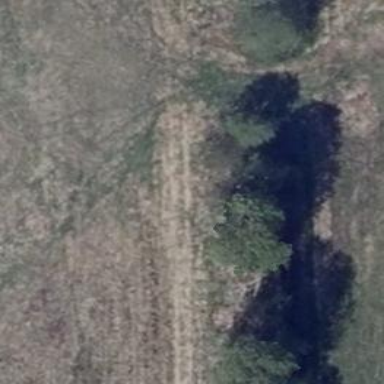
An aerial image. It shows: Row of trees in natural setting.